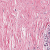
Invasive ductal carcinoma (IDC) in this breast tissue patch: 0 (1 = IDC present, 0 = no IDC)